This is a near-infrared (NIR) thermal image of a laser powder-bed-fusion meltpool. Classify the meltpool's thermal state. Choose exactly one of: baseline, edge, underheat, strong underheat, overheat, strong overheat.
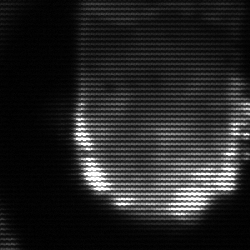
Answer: baseline